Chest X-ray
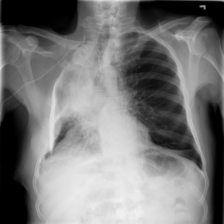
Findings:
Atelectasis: negative
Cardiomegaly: negative
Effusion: positive
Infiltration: negative
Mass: negative
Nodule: negative
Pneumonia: negative
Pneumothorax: negative
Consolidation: negative
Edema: negative
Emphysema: negative
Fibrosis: negative
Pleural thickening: negative
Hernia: negative